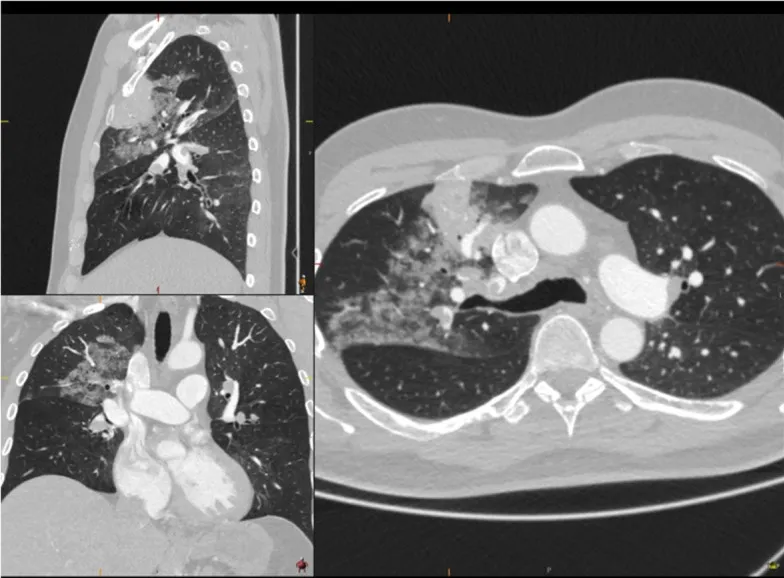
Ground glass opacities as well as the area of infarction in the right upper lobe.
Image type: radiology (ct)